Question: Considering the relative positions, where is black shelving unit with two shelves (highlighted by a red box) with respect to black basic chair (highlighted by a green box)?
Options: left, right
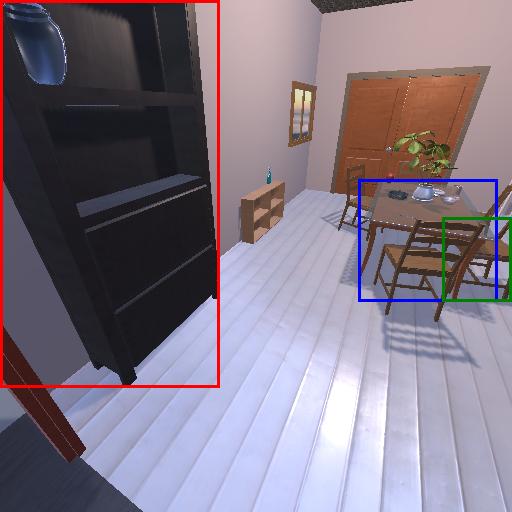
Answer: left